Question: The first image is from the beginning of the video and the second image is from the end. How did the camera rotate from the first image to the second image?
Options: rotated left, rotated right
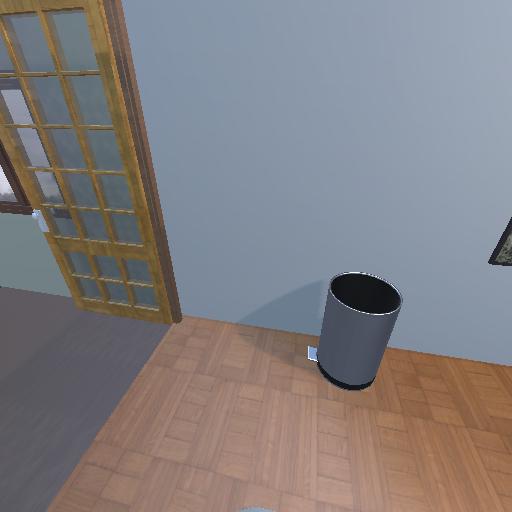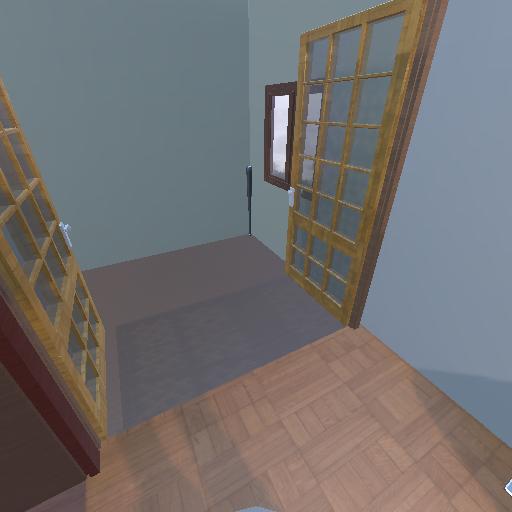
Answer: rotated left